Question: I'm not really sure how to even describe this problem so please excuse the terrible title. I have a simple model ( it is actually a tile but I made it a cube to better illustrate the issue ) that is 2 units high, wide and deep. To draw a continuous field of these I simply increment X and Z by 2 appropriately and they all render nicely next to one another. If I want to create a step up so my flat field has a new level to it I add 2 to the Y value for a segment of the field expecting that the bottom of the top level would then align perfectly with the top of the lower level.
What actually happens is the top level renders a fair distance above the lower level. Why? What would cause this? I ran some tests and found that I'd have to increment Y by a number somewhere between 0.6 and 0.7 for the bottom to align properly with the top.
I thought maybe it was the viewport but I think that is fine. The models don't look warped. Has anyone run into something like this before?
See the attached image for an example of what I'm talking about. The red line illustrates this strange separation of the top and bottom layers.

'''
public void draw() throws Exception {
float x = 0;
double y = 0;
float z = 0;
int cidx = 0;
boolean firstCube = true;
glfwSwapBuffers(window); // swap the color buffers
glClear(GL_COLOR_BUFFER_BIT | GL_DEPTH_BUFFER_BIT); // clear the framebuffer
//calc rotate camera
if (updatecamera == true){
updateCamera();
}
glUseProgram(shader.iProgram);
//some lighting...
Vector4f lp = new Vector4f(lightX, lightY, lightZ,1.0f);
//float[] lp = {xa, ya + 100, za - 120,1.0f}; //set light source to same as camera eye for now.
shader.setUniform(iLightCam, camera);
shader.setUniform(iLightVec, lp);
//get picking ray
if (worldClicked == true){
pick = makeRay(pick, cursorX, (DISPLAY_HEIGHT - ((DISPLAY_HEIGHT - VP_HEIGHT) / 2)) - cursorY);
}
for(Iterator<Quad> qd = quads.iterator(); qd.hasNext(); ) {
//init cull check
frust.cullIn = 0;
frust.cullOut = 0;
quad = qd.next();
pickthisQuad = false;
firstCube = true; //the first cube is used to set the values of the Quad OBB.
for(Iterator<Cube> i = quad.cubes.iterator(); i.hasNext(); ) {
cb = i.next();
x = cb.x;
z = cb.z;
//y = cb.y;
//testing odd Y behaviour
if ( y == 0) {
y = lightX;
}else{
y = 0;
}
System.out.println(" y: " + y);
//init
model.setIdentity();
//ROTATE
//set translate
vTrans.set(transx + x, (float) (transy + y), transz + z);
Matrix4f.translate(vTrans, model1, model);
vTrans.set(-(transx + x), (float) (-transy + y), -(transz + z));
Matrix4f.translate(vTrans, model, model);
Matrix4f.rotate((float) Math.toRadians(rotY), new Vector3f(0,1,0), model, model);
vTrans.set((transx + x), (float) (transy + y), (transz + z));
Matrix4f.translate(vTrans, model, model);
Matrix4f.mul(model, camera, modelview);
shader.setUniform(iModelView, modelview);
Matrix3f norm = new Matrix3f();
norm.m00 = modelview.m00;
norm.m01 = modelview.m01;
norm.m02 = modelview.m02;
norm.m10 = modelview.m10;
norm.m11 = modelview.m11;
norm.m12 = modelview.m12;
norm.m20 = modelview.m20;
norm.m21 = modelview.m21;
norm.m22 = modelview.m22;
shader.setUniform(iNorm, norm);
shader.setUniform(iProj, projection);
shader.setUniform(iCam, camera);
shader.setUniform(iModel, model);
test_renderFrustumandCrosslines();
manageTextures(cb);
render();
cidx++;
}//cubes
cidx = 0;
}//quads
/**
* TESTING
*/
glUseProgram(shaderLine.iProgram);
Matrix4f mvp = new Matrix4f();
mvp.setIdentity();
Matrix4f.mul(projection, camera, mvp);
shaderLine.setUniform(iMVPLine, mvp);
renderLine();
renderCross();
worldClicked = false;
glFinish();
}
'''
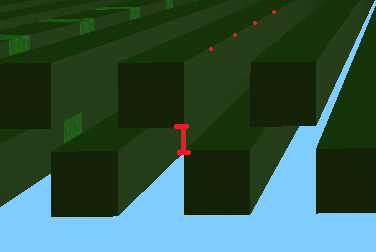
Answer: Is there any special thoughts about the 2 first translates in the rotation code? The x ans z translations will cancel each other out but not the y axis. Which could be the source of the problem.
'''
vTrans.set(transx + x, (float) (transy + y), transz + z);
Matrix4f.translate(vTrans, model1, model);
vTrans.set(-(transx + x), (float) (-transy + y), -(transz + z));
Matrix4f.translate(vTrans, model, model);
'''
What happens if you remove these 4 lines? You still do the translation after the rotation.